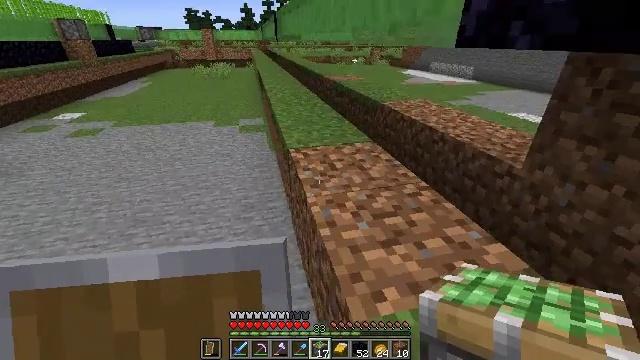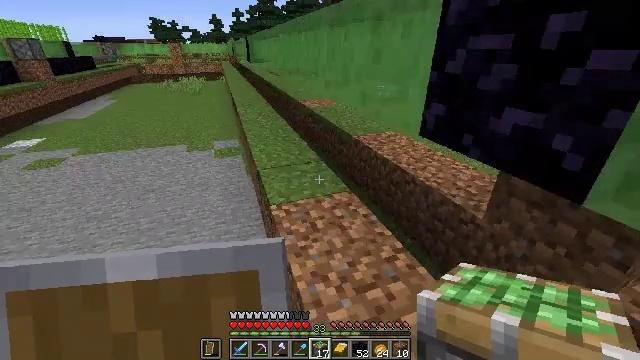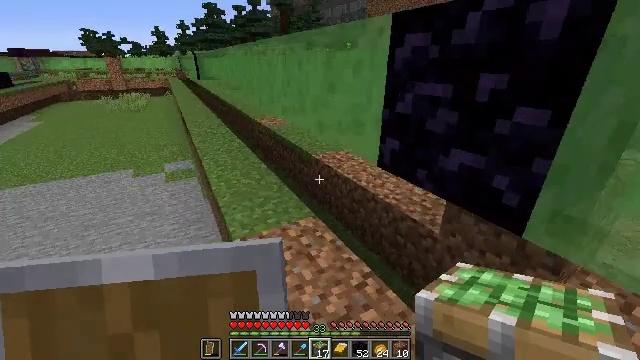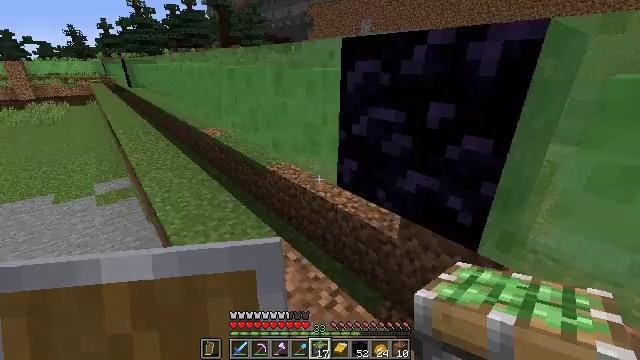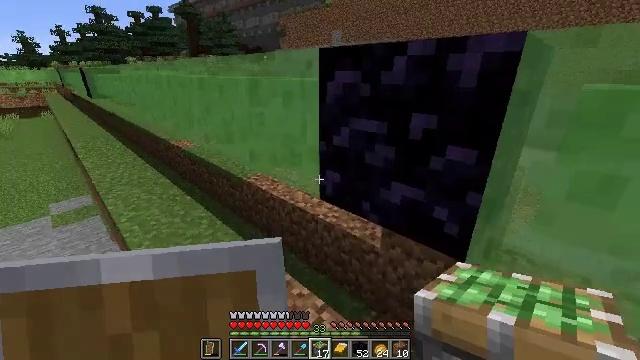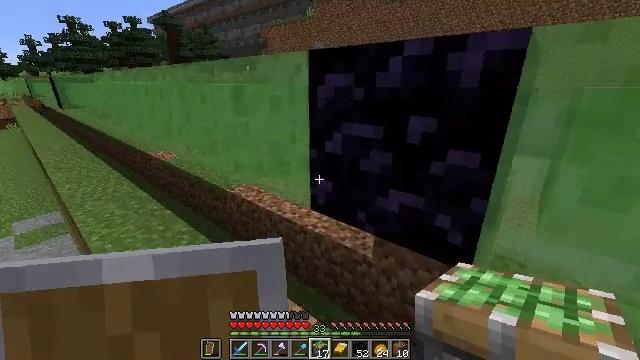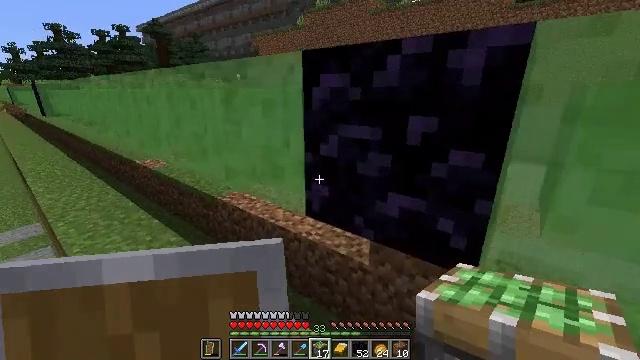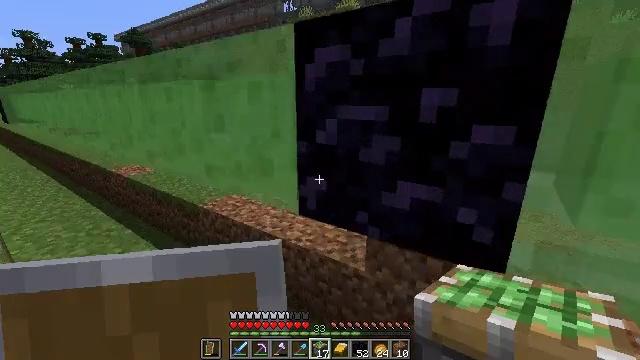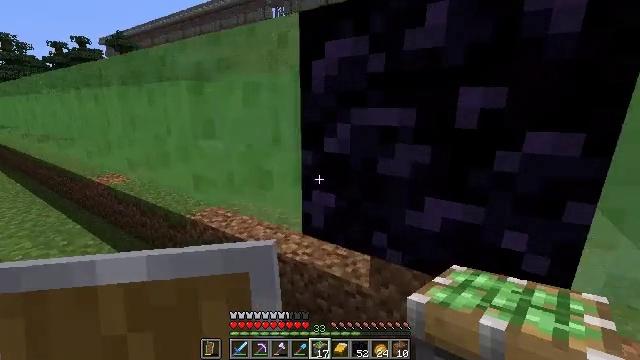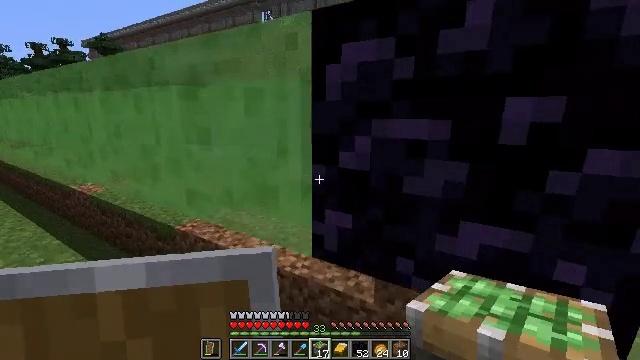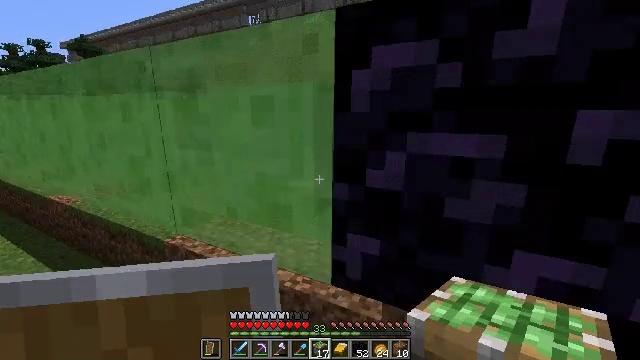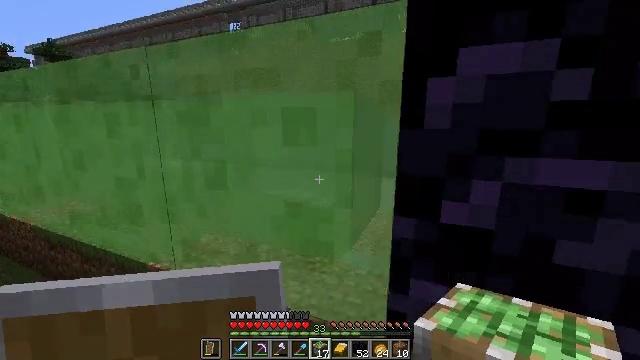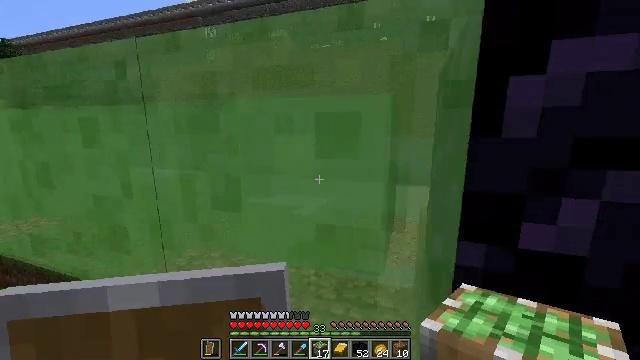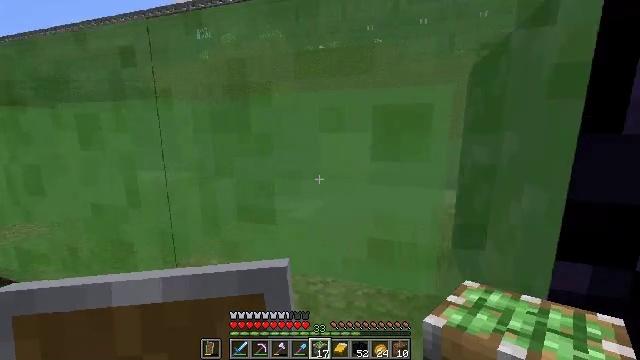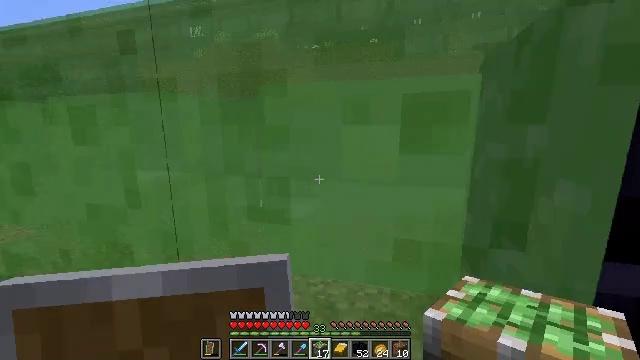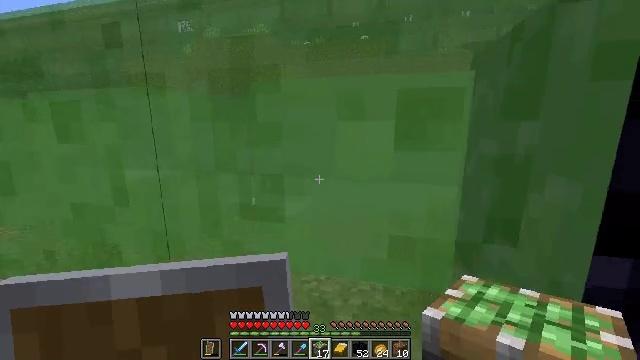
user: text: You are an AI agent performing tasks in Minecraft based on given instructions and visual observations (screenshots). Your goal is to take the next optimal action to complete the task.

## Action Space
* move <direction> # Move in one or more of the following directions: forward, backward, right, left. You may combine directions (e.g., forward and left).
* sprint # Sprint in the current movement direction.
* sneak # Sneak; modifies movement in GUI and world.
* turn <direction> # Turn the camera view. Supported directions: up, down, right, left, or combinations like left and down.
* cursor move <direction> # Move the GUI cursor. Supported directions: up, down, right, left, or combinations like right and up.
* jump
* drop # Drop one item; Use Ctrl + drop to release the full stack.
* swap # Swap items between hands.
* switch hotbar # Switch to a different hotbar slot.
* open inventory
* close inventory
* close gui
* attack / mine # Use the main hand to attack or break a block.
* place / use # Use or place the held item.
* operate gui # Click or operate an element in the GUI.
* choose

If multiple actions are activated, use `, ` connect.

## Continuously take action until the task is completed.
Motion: motion action
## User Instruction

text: Break the slime block to collect it.
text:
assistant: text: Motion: move forward, turn right and up, jump
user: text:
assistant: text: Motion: move forward, turn right and up, jump
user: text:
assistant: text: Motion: move forward, turn right, jump
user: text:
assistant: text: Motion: move forward, turn right and up
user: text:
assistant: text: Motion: move forward, turn right and up
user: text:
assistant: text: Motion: move forward, turn right and up
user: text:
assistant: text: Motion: move forward, turn right and up
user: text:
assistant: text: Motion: move forward and move left, turn right and up
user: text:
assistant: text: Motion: move forward and move left, turn right
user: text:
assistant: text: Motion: move forward and move left, turn right
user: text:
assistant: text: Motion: move forward and move left, turn right and up
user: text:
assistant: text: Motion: move forward and move left, turn right and up
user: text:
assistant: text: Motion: turn right
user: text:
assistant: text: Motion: turn right
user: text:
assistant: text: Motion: turn right
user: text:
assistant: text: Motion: turn right and down
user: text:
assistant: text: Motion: turn right and down
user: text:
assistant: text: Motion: turn right and down
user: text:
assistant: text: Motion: turn right
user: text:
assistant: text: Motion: turn right
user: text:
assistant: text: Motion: no_op
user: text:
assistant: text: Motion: turn down
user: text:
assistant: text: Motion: turn down
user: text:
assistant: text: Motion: no_op
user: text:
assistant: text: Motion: turn down
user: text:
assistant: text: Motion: turn down
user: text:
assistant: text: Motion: turn left and down
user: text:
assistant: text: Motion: turn left and down
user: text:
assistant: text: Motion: turn left and down
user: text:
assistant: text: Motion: turn right and up